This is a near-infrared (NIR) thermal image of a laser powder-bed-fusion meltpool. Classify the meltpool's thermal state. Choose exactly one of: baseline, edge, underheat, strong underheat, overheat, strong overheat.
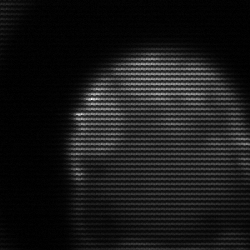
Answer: edge